Question: I'm following the <URL> with a goal to gather some user input I will use to write into a config file later. The NSISEclipse plugin has generated an MUI2 template that has gotten me started and successfully installs the files.
I have used the nsDialog tutorial to generate a dialog that does get emitted exactly where I want it to, but for some reason the "Back/Next/Cancel" buttons are all grey. I don't see where in the nsDialog documentation it says to enable/disable those buttons.
Here's my code:
'''
Var Dialog
Var Label
Var MyTextBox
Section configLocationDialog
nsDialogs::Create 1018
Pop $Dialog
${If} $Dialog == error
Abort
${EndIf}
${NSD_CreateLabel} 0 0 100% 12u "Hello, welcome to nsDialogs!"
Pop $Label
${NSD_CreateText} 10% 20u 80% 12u "Hello World"
Pop $MyTextbox
nsDialogs::Show
SectionEnd
'''
And, the dialog once displayed:

What do I need to change to tell NSIS to allow back/next/cancel?
More code was asked for. Here's the whole thing as it exists now.
'''
# Auto-generated by EclipseNSIS Script Wizard
# Dec 19, 2013 3:48:34 PM
Name SecureKeypad
# General Symbol Definitions
!define REGKEY "SOFTWARE\$(^Name)"
!define VERSION 1.0.0
!define COMPANY **COMPANY**
!define URL http://www.**COMPANY**.com
# MultiUser Symbol Definitions
!define MULTIUSER_EXECUTIONLEVEL Standard
!define MULTIUSER_INSTALLMODE_COMMANDLINE
!define MULTIUSER_INSTALLMODE_INSTDIR $PROGRAMFILES\SecureKeypad
!define MULTIUSER_INSTALLMODE_INSTDIR_REGISTRY_KEY "${REGKEY}"
!define MULTIUSER_INSTALLMODE_INSTDIR_REGISTRY_VALUE "Path"
# MUI Symbol Definitions
!define MUI_ICON "${NSISDIR}\Contrib\Graphics\Icons\modern-install-colorful.ico"
!define MUI_FINISHPAGE_NOAUTOCLOSE
!define MUI_STARTMENUPAGE_REGISTRY_ROOT HKLM
!define MUI_STARTMENUPAGE_NODISABLE
!define MUI_STARTMENUPAGE_REGISTRY_KEY ${REGKEY}
!define MUI_STARTMENUPAGE_REGISTRY_VALUENAME StartMenuGroup
!define MUI_STARTMENUPAGE_DEFAULTFOLDER SecureKeypad
!define MUI_UNICON "${NSISDIR}\Contrib\Graphics\Icons\modern-uninstall-colorful.ico"
!define MUI_UNFINISHPAGE_NOAUTOCLOSE
# Included files
#!include MultiUser.nsh
!include LogicLib.nsh
!include nsDialogs.nsh
!include AdvReplaceInFile.nsh
!include Sections.nsh
!include MUI2.nsh
# Variables
Var StartMenuGroup
# Installer pages
!insertmacro MUI_PAGE_WELCOME
!insertmacro MUI_PAGE_DIRECTORY
!insertmacro MUI_PAGE_STARTMENU Application $StartMenuGroup
!insertmacro MUI_PAGE_INSTFILES
!insertmacro MUI_PAGE_FINISH
!insertmacro MUI_UNPAGE_CONFIRM
!insertmacro MUI_UNPAGE_INSTFILES
# Installer languages
!insertmacro MUI_LANGUAGE English
# Installer attributes
OutFile setup.exe
CRCCheck on
InstallDir $PROGRAMFILES\${COMPANY}\SecureKeypad
XPStyle on
ShowInstDetails show
VIProductVersion 1.0.0.0
VIAddVersionKey ProductName SecureKeypad
VIAddVersionKey ProductVersion "${VERSION}"
VIAddVersionKey CompanyName "${COMPANY}"
VIAddVersionKey CompanyWebsite "${URL}"
VIAddVersionKey FileVersion "${VERSION}"
VIAddVersionKey FileDescription ""
VIAddVersionKey LegalCopyright ""
InstallDirRegKey HKLM "${REGKEY}" Path
ShowUninstDetails show
# Input dialogs
Var Dialog
Var Label
Var MyTextbox
#Page custom configLocationDialog configLocationDialogLeave
#Page custom doConfiguration
Section configLocationDialog
nsDialogs::Create 1018
Pop $Dialog
${If} $Dialog == error
Abort
${EndIf}
GetFunctionAddress $0 "configLocationDialogLeave"
nsDialogs::OnBack $Dialog $0
#nsDialogs::OnNext $Dialog
${NSD_CreateLabel} 0 0 100% 12u "Hello, welcome to nsDialogs!"
Pop $Label
${NSD_CreateText} 10% 20u 80% 12u "Hello World"
Pop $MyTextbox
nsDialogs::Show
SectionEnd
Function configLocationDialogLeave
${NSD_GetText} $MyTextbox $0
MessageBox mb_ok $0
FunctionEnd
# Installer sections
Section -Main SEC0000
SetOutPath $INSTDIR
SetOverwrite on
File installable-content\CYBSSecurity.dll
File installable-content\SecureKeypad.exe
File installable-content\SecureKeypad.exe.config
File installable-content\SecureKeypad.config
File installable-content\SecureKeypad.frmSecureKeypad.resources
WriteRegStr HKLM "${REGKEY}\Components" Main 1
!insertmacro AdvReplaceInFile $INSTDIR\SecureKeypad.exe.config "@@configFile@@" $INSTDIR
SectionEnd
Section -post SEC0001
WriteRegStr HKLM "${REGKEY}" Path $INSTDIR
SetOutPath $INSTDIR
WriteUninstaller $INSTDIR\uninstall.exe
!insertmacro MUI_STARTMENU_WRITE_BEGIN Application
SetOutPath $SMPROGRAMS\$StartMenuGroup
CreateShortcut "$SMPROGRAMS\$StartMenuGroup\Uninstall $(^Name).lnk" $INSTDIR\uninstall.exe
!insertmacro MUI_STARTMENU_WRITE_END
WriteRegStr HKLM "SOFTWARE\Microsoft\Windows\CurrentVersion\Uninstall\$(^Name)" DisplayName "$(^Name)"
WriteRegStr HKLM "SOFTWARE\Microsoft\Windows\CurrentVersion\Uninstall\$(^Name)" DisplayVersion "${VERSION}"
WriteRegStr HKLM "SOFTWARE\Microsoft\Windows\CurrentVersion\Uninstall\$(^Name)" Publisher "${COMPANY}"
WriteRegStr HKLM "SOFTWARE\Microsoft\Windows\CurrentVersion\Uninstall\$(^Name)" URLInfoAbout "${URL}"
WriteRegStr HKLM "SOFTWARE\Microsoft\Windows\CurrentVersion\Uninstall\$(^Name)" DisplayIcon $INSTDIR\uninstall.exe
WriteRegStr HKLM "SOFTWARE\Microsoft\Windows\CurrentVersion\Uninstall\$(^Name)" UninstallString $INSTDIR\uninstall.exe
WriteRegDWORD HKLM "SOFTWARE\Microsoft\Windows\CurrentVersion\Uninstall\$(^Name)" NoModify 1
WriteRegDWORD HKLM "SOFTWARE\Microsoft\Windows\CurrentVersion\Uninstall\$(^Name)" NoRepair 1
SectionEnd
# Macro for selecting uninstaller sections
!macro SELECT_UNSECTION SECTION_NAME UNSECTION_ID
Push $R0
ReadRegStr $R0 HKLM "${REGKEY}\Components" "${SECTION_NAME}"
StrCmp $R0 1 0 next${UNSECTION_ID}
!insertmacro SelectSection "${UNSECTION_ID}"
GoTo done${UNSECTION_ID}
next${UNSECTION_ID}:
!insertmacro UnselectSection "${UNSECTION_ID}"
done${UNSECTION_ID}:
Pop $R0
!macroend
# Uninstaller sections
Section /o -un.Main UNSEC0000
Delete /REBOOTOK $INSTDIR\SecureKeypad.frmSecureKeypad.resources
Delete /REBOOTOK $INSTDIR\SecureKeypad.exe.config
Delete /REBOOTOK $INSTDIR\SecureKeypad.exe
Delete /REBOOTOK $INSTDIR\<sensored>.dll
DeleteRegValue HKLM "${REGKEY}\Components" Main
SectionEnd
Section -un.post UNSEC0001
DeleteRegKey HKLM "SOFTWARE\Microsoft\Windows\CurrentVersion\Uninstall\$(^Name)"
Delete /REBOOTOK "$SMPROGRAMS\$StartMenuGroup\Uninstall $(^Name).lnk"
Delete /REBOOTOK $INSTDIR\uninstall.exe
DeleteRegValue HKLM "${REGKEY}" StartMenuGroup
DeleteRegValue HKLM "${REGKEY}" Path
DeleteRegKey /IfEmpty HKLM "${REGKEY}\Components"
DeleteRegKey /IfEmpty HKLM "${REGKEY}"
RmDir /REBOOTOK $SMPROGRAMS\$StartMenuGroup
RmDir /REBOOTOK $INSTDIR
SectionEnd
# Installer functions
Function .onInit
InitPluginsDir
FunctionEnd
# Uninstaller functions
Function un.onInit
!insertmacro MUI_STARTMENU_GETFOLDER Application $StartMenuGroup
!insertmacro SELECT_UNSECTION Main ${UNSEC0000}
FunctionEnd
'''
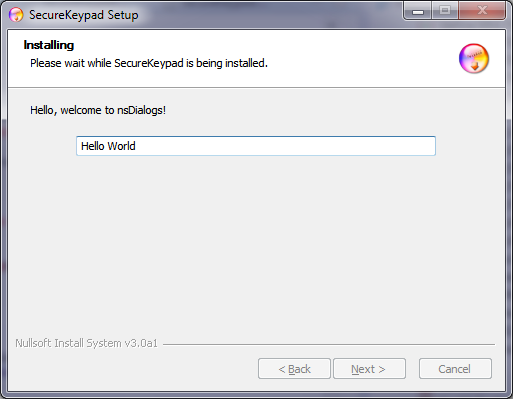
Answer: Calling nsDialogs::Create/Show in a section is never valid, they can only be called in the create callback function of a custom page.
Some buttons will be disabled after the 'instfiles' page (Already installed, cannot cancel or go back) but this is done by NSIS itself, not nsDialogs...